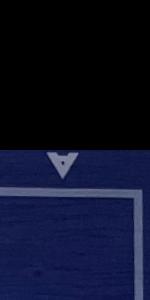
Label: Empty